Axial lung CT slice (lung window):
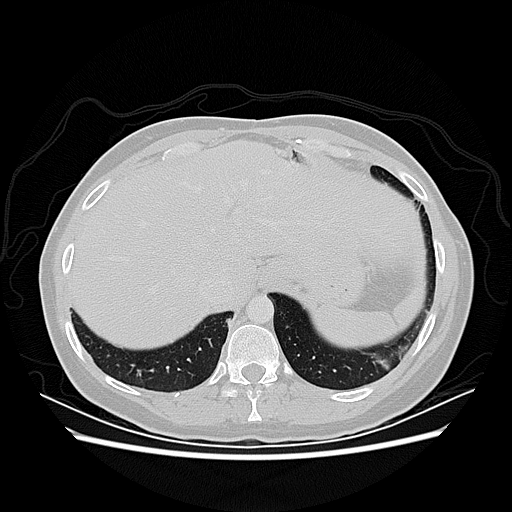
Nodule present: no